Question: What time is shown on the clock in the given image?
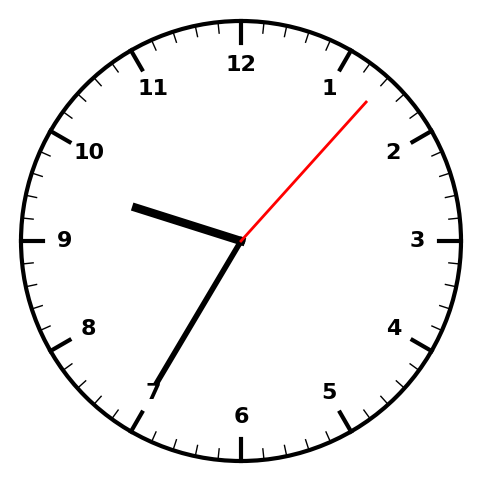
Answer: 09:35:07